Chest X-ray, PA view. Patient: 29 years old, sex F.
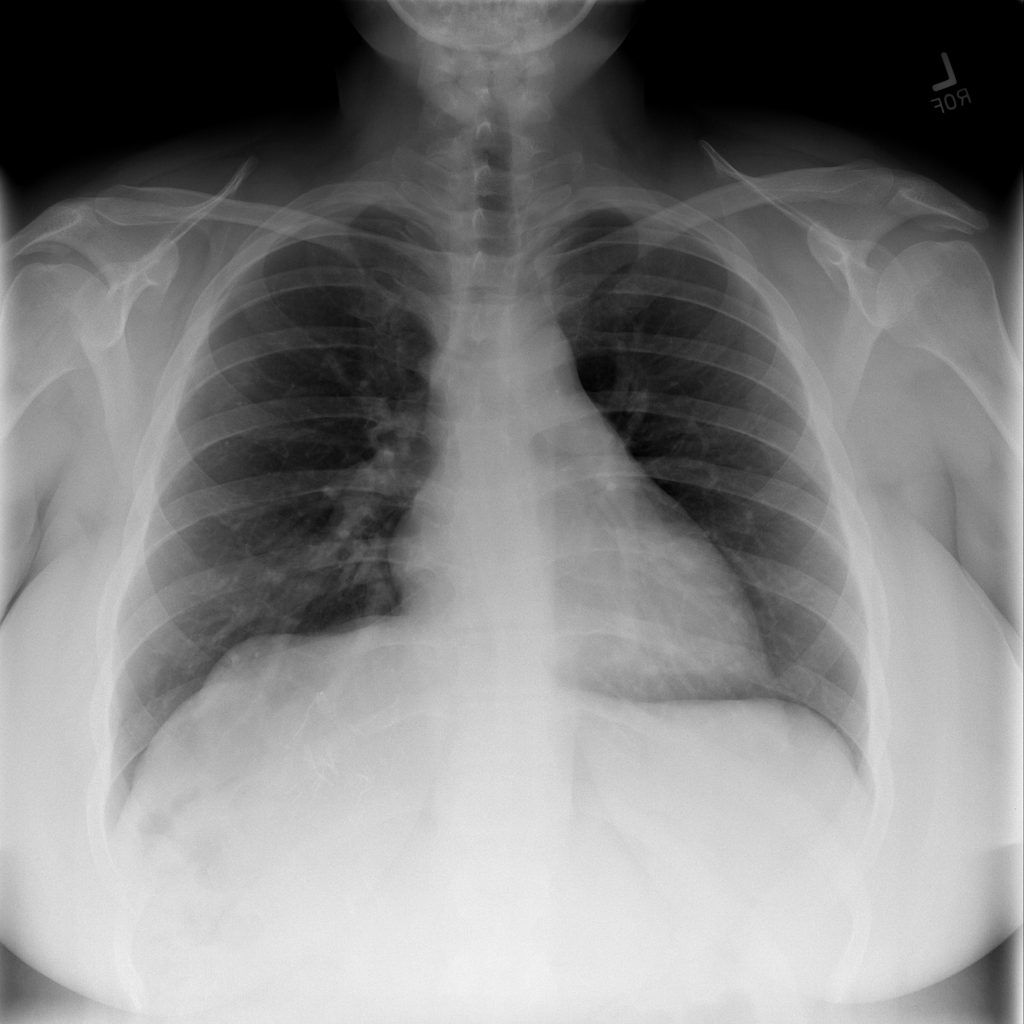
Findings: Infiltration